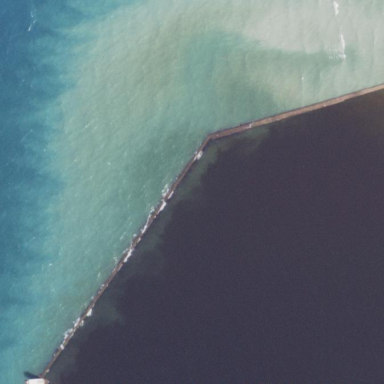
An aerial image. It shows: Breakwater made of concrete.